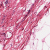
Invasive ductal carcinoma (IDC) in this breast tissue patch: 0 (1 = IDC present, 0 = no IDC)